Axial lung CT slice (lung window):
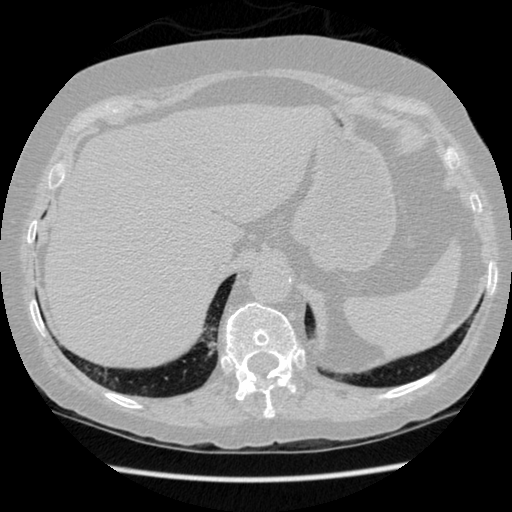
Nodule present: no